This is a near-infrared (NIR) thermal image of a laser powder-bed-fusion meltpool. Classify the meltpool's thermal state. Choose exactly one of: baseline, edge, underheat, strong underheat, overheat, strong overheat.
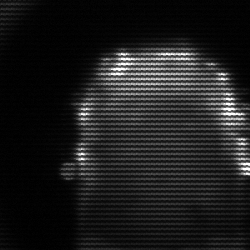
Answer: baseline